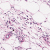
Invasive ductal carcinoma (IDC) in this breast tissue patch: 0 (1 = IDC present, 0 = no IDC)